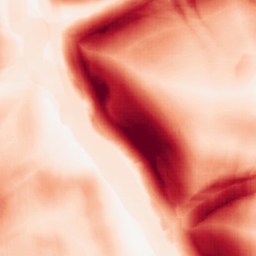
Category: morphological
Decomposition family: morphological_square
Decomposition parameters: operation: gradient
size: 20
Upsampling method: sinc_hamming
Upsampling parameters: scale: 8
kernel_size: 16
Upsampling scale: 8